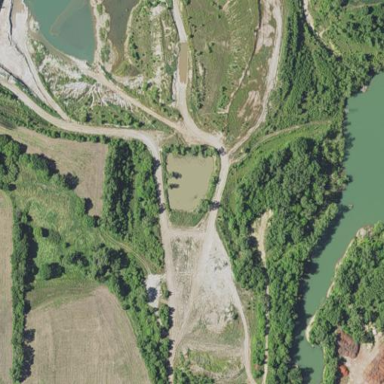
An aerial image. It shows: Quarry that is man-made.